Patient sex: M
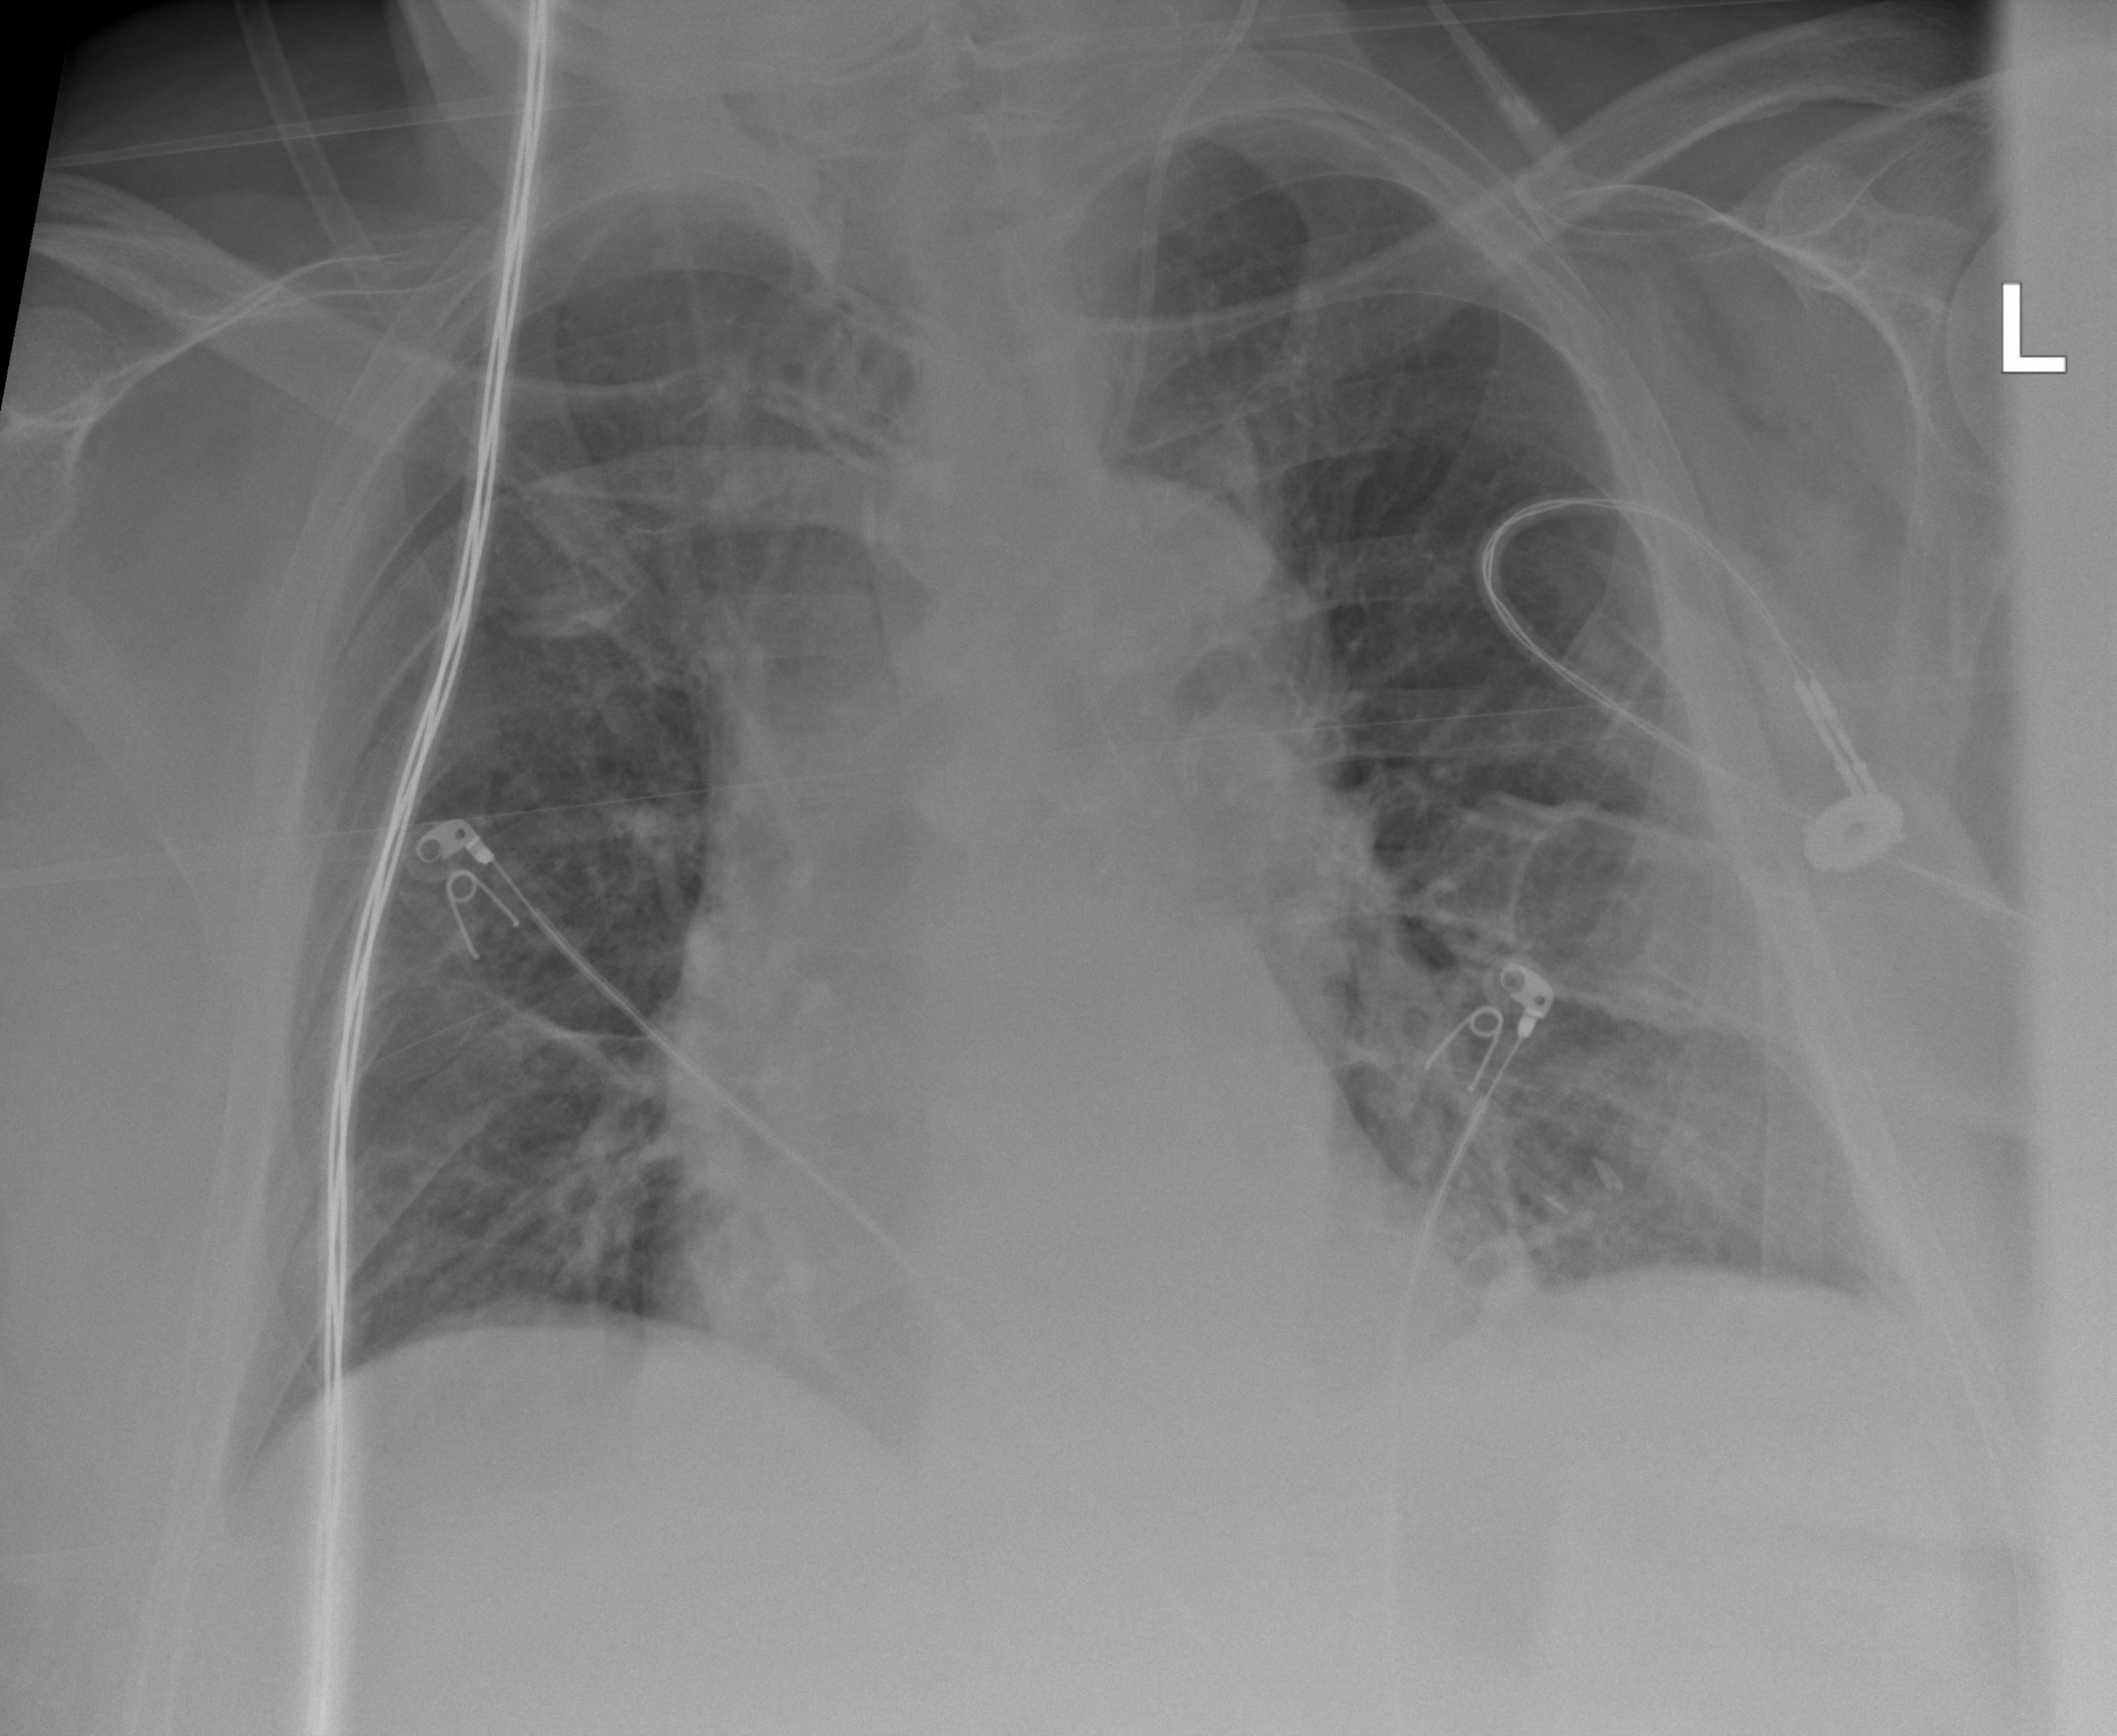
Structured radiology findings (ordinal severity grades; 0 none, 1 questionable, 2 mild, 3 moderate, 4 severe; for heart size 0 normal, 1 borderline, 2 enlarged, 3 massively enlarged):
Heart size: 2
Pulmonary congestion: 1
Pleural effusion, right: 0
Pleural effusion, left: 0
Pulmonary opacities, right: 0
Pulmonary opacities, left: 0
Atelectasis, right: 2
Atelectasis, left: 2